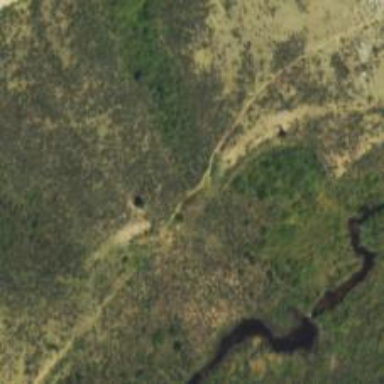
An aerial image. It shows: Trail path.